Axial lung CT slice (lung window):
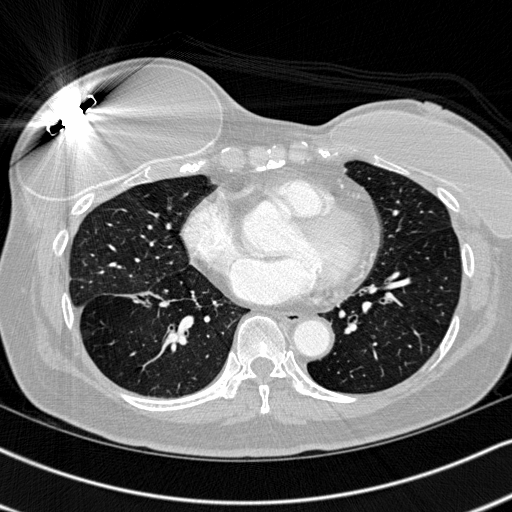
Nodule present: no